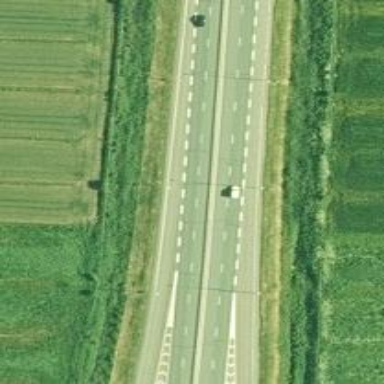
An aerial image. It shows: Motorway junction.